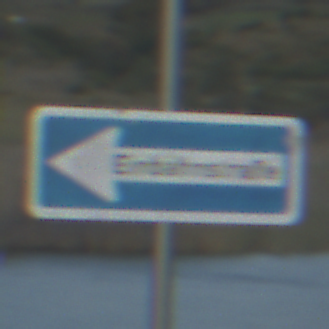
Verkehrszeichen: EinbahnstrasseLinksweisend
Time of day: SunriseSunset
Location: Outdoor (RoadRail)
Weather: PartlyCloudy
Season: NotSpecified
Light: Natural